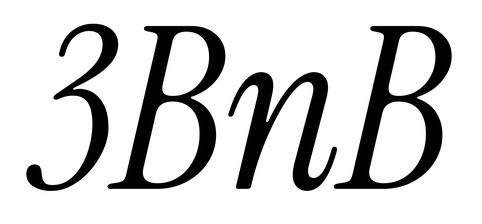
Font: InstrumentSerif-Italic